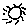
Label: sun